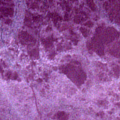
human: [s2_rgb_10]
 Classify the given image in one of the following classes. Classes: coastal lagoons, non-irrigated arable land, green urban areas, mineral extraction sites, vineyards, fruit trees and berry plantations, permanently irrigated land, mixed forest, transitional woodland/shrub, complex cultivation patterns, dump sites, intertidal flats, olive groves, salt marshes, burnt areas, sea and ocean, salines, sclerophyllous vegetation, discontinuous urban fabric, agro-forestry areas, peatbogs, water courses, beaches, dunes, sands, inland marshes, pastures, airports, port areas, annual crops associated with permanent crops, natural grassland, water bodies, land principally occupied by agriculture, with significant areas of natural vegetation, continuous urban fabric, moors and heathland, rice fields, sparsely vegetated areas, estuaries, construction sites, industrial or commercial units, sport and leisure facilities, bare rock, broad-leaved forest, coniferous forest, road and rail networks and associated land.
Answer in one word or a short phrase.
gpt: sea and ocean